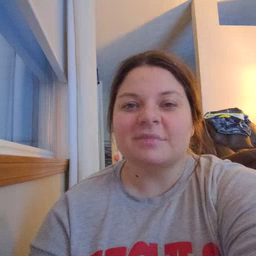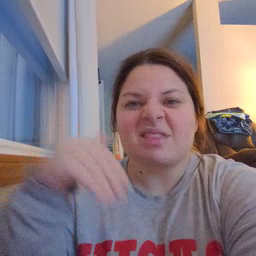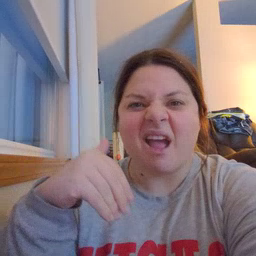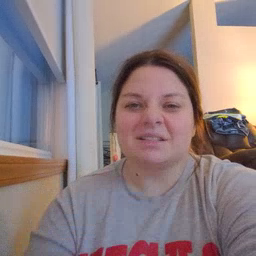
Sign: night